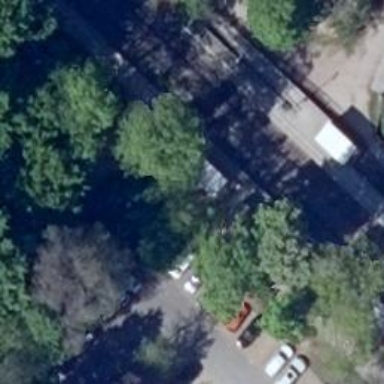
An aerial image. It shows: Platform with shelter for public transport. It is railway platform.